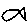
Label: fish